Question: I have a canvas (see photo below) and I've been stuck for some time trying to get lines BETWEEN the circles that are drawn when the user clicks inside the canvas.
As can be seen from the example in the photo, that is what I would like to have inside my canvas also :
USER clicks BLUE - starts first point blue (x), continues to click inside the canvas along the grid adding more blue (x's) with blue lines between them.
(I also have no idea how to draw X instead of the circle I currently use)
USER clicks RED - starts first point red (o), continues to click inside the canvas along the grid adding more red (o's) with red lines between them.
USER clicks "Sterge" - canvas clears, grid remains.
[]
My code so far :
'''
var needFirstPoint = true;
var lineTo = [{}];
function drawNextLine(ctx, x, y) {
if (needFirstPoint) {
ctx.lineWidth = 2;
ctx.beginPath();
ctx.moveTo(x, y);
needFirstPoint = false;
}
else {
ctx.beginPath();
ctx.lineTo(x, y);
ctx.stroke();
}
}
$(document).ready(function () {
var canvas = $('#myCanvas').get(0);
if (!canvas.getContext) { return; }
var ctx = canvas.getContext('2d');
var drawGrid = function (w, h, id) {
ctx.canvas.width = w;
ctx.canvas.height = h;
ctx.lineWidth = .1;
for (x = 15; x <= w; x += 60) {
ctx.moveTo(x, 0);
ctx.lineTo(x, h);
for (y = 20; y <= h; y += 20) {
ctx.moveTo(0, y);
ctx.lineTo(w, y);
}
}
ctx.stroke();
};
drawGrid(450, 280, "myCanvas");
var drawChart = function () {
ctx.arc(lineTo[lineTo.length - 1].x, lineTo[lineTo.length - 1].y, 6, 0, Math.PI * 2, false)
ctx.stroke();
}
drawChart();
document.getElementById('move').addEventListener('click', function () {
$('#myCanvas').on('click', function (e) {
var offset = $(this).offset();
var x = e.pageX - offset.left;
var y = e.pageY - offset.top;
ctx.strokeStyle = "red";
drawNextLine(ctx, x, y);
lineTo.push({ x: x, y: y });
drawChart();
});
});
document.getElementById('move1').addEventListener('click', function () {
$('#myCanvas').on('click', function (e) {
var offset = $(this).offset();
var x = e.pageX - offset.left;
var y = e.pageY - offset.top;
ctx.strokeStyle = "blue";
drawNextLine1(ctx, x, y);
lineTo.push({ x: x, y: y });
drawChart();
});
});
});
'''
Thanks.
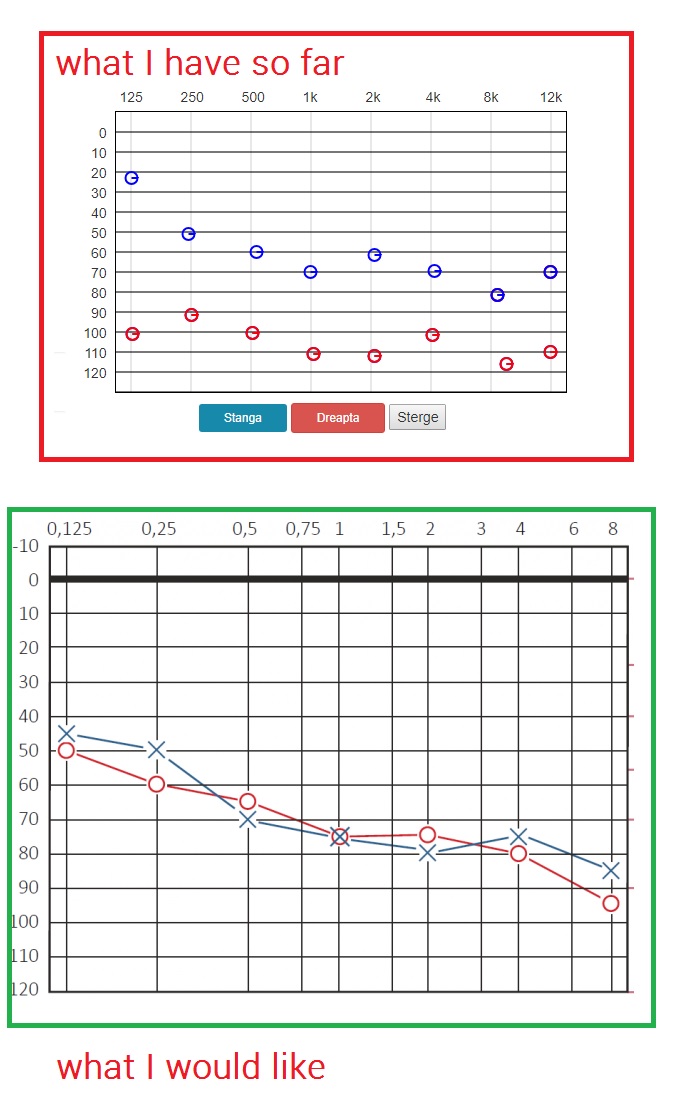
Answer: I've simplified your code. I hope you don't mind. Next comes my code. I hope this is what you want.
'''
var lineTo = [];
$(document).ready(function() {
var canvas = $("#myCanvas").get(0);
if (!canvas.getContext) {
return;
}
var ctx = canvas.getContext("2d");
var drawGrid = function(w, h, id) {
ctx.canvas.width = w;
ctx.canvas.height = h;
ctx.lineWidth = 0.1;
ctx.beginPath();
for (x = 15; x <= w; x += 60) {
ctx.moveTo(x, 0);
ctx.lineTo(x, h);
for (y = 20; y <= h; y += 20) {
ctx.moveTo(0, y);
ctx.lineTo(w, y);
}
}
ctx.stroke();
};
drawGrid(450, 280, "myCanvas");
ctx.lineWidth = 1;
var drawChart = function(x, y) {
ctx.beginPath();
ctx.arc(x, y, 6, 0, Math.PI * 2);
ctx.strokeStyle = "red";
ctx.stroke();
};
$("#myCanvas").on("click", function(e) {
var offset = $(this).offset();
var x = e.pageX - offset.left;
var y = e.pageY - offset.top;
drawChart(x, y);
if (lineTo.length > 0) {
var last = lineTo[lineTo.length - 1];
ctx.beginPath();
ctx.moveTo(last.x, last.y);
ctx.lineTo(x, y);
ctx.strokeStyle = "blue";
ctx.stroke();
}
lineTo.push({ x: x, y: y });
});
});
'''
'''
<script src="https://cdnjs.cloudflare.com/ajax/libs/jquery/3.3.1/jquery.min.js"></script>
<canvas id="myCanvas"></canas>
'''
### UPDATE
The OP is commenting:
> I need to have 2 buttons : Left and Right. When I click on Left, the Right path is stopped and Left path begins from a independent point.
I'm not really understanding this. This is what I understand:
I understand you need a button to delete the last point 'sterge'.
You also need a button 'dreapta' to begin a new path.
Here comes my code. Please read the comments.
'''
//this is an array of arrays
//when I click on the canvas a new point is pushed on the last array of this array
var ry = [[]];
var canvas = document.querySelector("#myCanvas");
let w = (canvas.width = 450);
let h = (canvas.height = 280);
var ctx = canvas.getContext("2d");
drawGrid();
myCanvas.addEventListener("click", e => {
var offset = canvas.getBoundingClientRect();
var x = e.clientX - offset.left;
var y = e.clientY - offset.top;
//a new point is pushed on the last array of ry
ry[ry.length - 1].push({ x: x, y: y });
// delete everything
ctx.clearRect(0, 0, w, h);
// draw everything
drawGrid();
drawChart();
});
sterge.addEventListener("click", e => {
//when sterge is clicked the last point from the last array is deleted
if (ry[ry.length - 1].length > 0) {
ry[ry.length - 1].pop();
} else {
//if the last array is empty I delete this array
ry.pop();
//and then I delete the last point from the last array
ry[ry.length - 1].pop();
}
// delete everything
ctx.clearRect(0, 0, w, h);
// draw everything
drawGrid();
drawChart();
});
dreapta.addEventListener("click", e => {
//when dreapta is clicked, a new array is pushed into the ry
ry.push([]);
});
function drawGrid() {
ctx.strokeStyle = "black";
ctx.lineWidth = 0.1;
ctx.beginPath();
for (x = 15; x <= w; x += 60) {
ctx.moveTo(x, 0);
ctx.lineTo(x, h);
for (y = 20; y <= h; y += 20) {
ctx.moveTo(0, y);
ctx.lineTo(w, y);
}
}
ctx.stroke();
}
function drawChart() {
ctx.lineWidth = 1;
// for every array in the ry array
for (let index = 0; index < ry.length; index++) {
// for every point in the ry[index]
for (let i = 0; i < ry[index].length; i++) {
let l = ry[index][i];
// draw the circle
drawCircle(l.x, l.y);
// draw the line
if (i > 0) {
let last = ry[index][i - 1];
ctx.beginPath();
ctx.moveTo(last.x, last.y);
ctx.lineTo(l.x, l.y);
ctx.strokeStyle = "blue";
ctx.stroke();
}
}
}
}
function drawCircle(x, y) {
ctx.beginPath();
ctx.arc(x, y, 6, 0, Math.PI * 2);
ctx.strokeStyle = "red";
ctx.stroke();
}
'''
'''
<canvas id="myCanvas"></canvas>
<p><input type="button" value="dreapta" id="dreapta" />
<input type="button" value="sterge" id="sterge" />
</p>
'''